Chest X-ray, PA view. Patient: 52 years old, sex F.
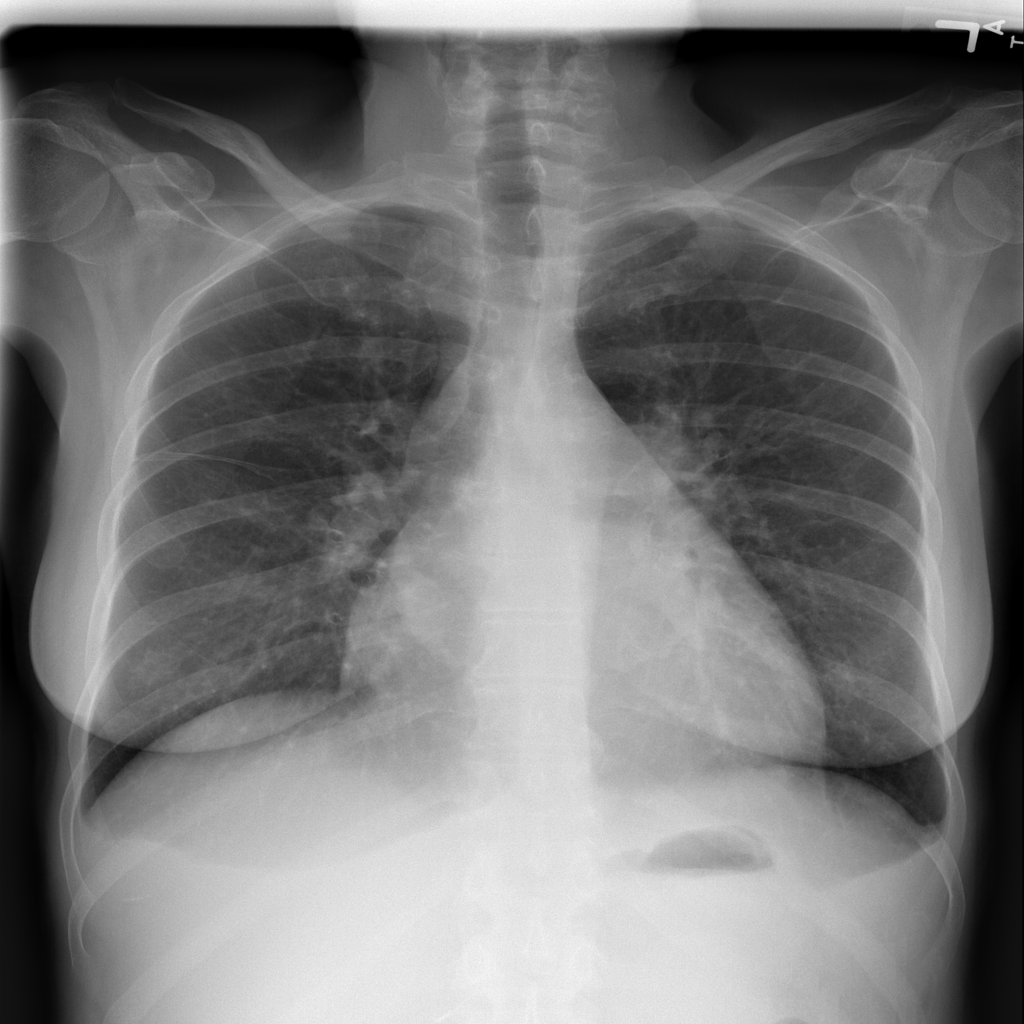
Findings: Effusion